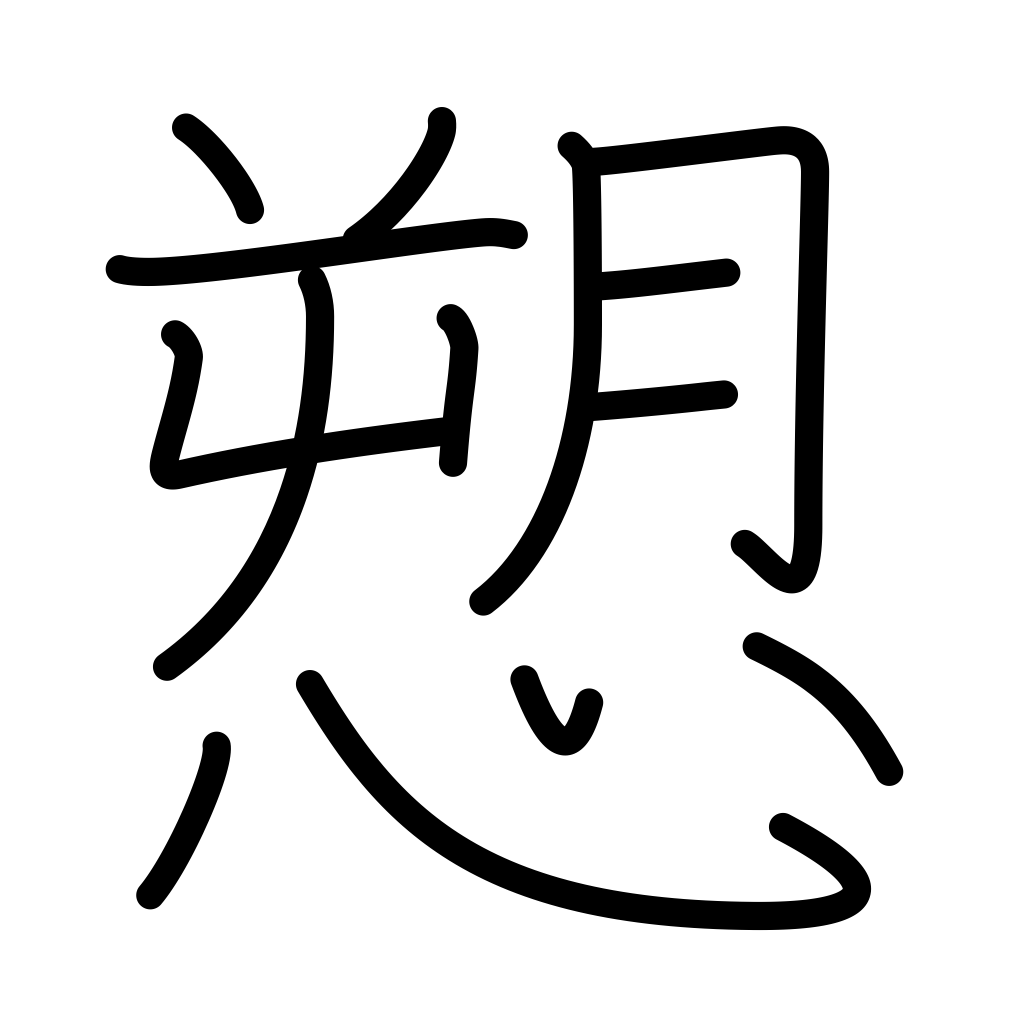
Meaning: complain of